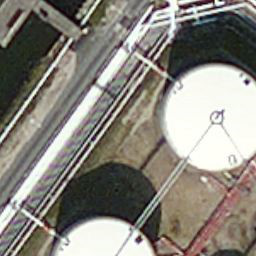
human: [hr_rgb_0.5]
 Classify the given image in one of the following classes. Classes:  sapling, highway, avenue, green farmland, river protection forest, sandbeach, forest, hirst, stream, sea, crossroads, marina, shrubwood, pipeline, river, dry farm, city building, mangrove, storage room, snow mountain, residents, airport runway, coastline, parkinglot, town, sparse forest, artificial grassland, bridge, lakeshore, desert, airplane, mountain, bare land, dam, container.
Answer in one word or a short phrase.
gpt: storage room